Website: walmart
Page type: address-validator
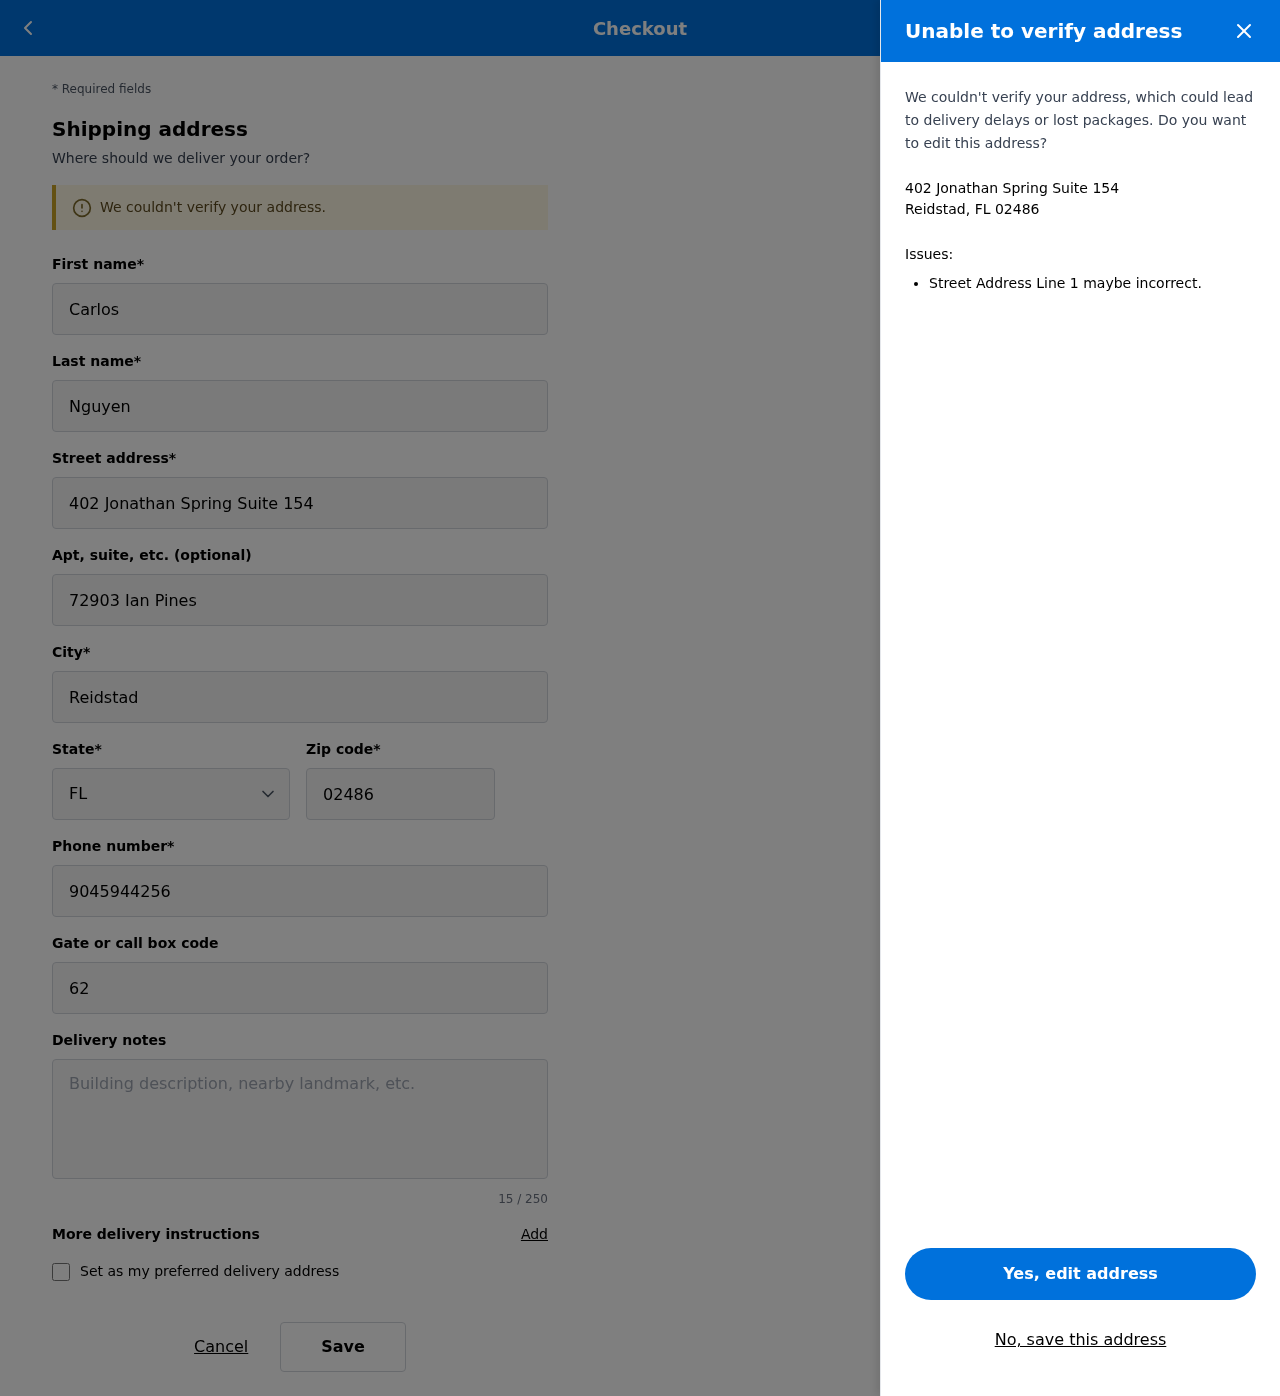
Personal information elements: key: PII_CITY_STATE_ZIP
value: Reidstad, FL 02486
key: PII_DELIVERY_INSTRUCTIONS
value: Gate code: 9521
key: PII_STATE_ABBR
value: FL
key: PII_STREET
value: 402 Jonathan Spring Suite 154
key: PII_FIRSTNAME
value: Carlos
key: PII_LASTNAME
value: Nguyen
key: PII_STREET2
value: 72903 Ian Pines
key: PII_CITY
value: Reidstad
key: PII_POSTCODE
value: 02486
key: PII_PHONE
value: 9045944256
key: PII_SECURITY_CODE
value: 62168